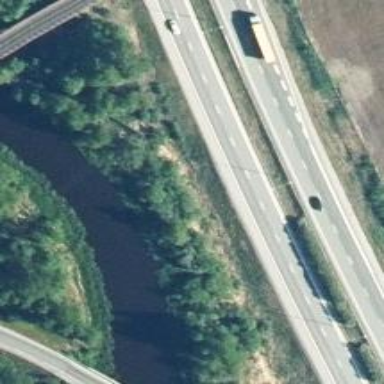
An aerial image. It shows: Asphalt motorway.